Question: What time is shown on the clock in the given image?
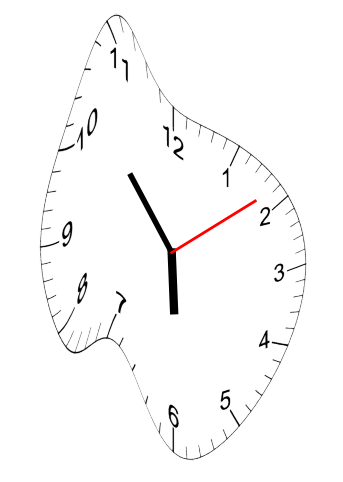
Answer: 05:53:09